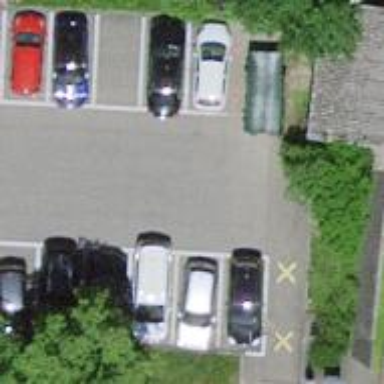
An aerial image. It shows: Road serving as parking aisle.